Question: I want to find the first peak's value in Signal of matlab.
I used a bandpassFilter and got the signal that I uploaded.

Then, I need to find the first axis 'x' value of peak. How do I find it? I tried using the 'findpeaks' function, but I didn't know it exactly.
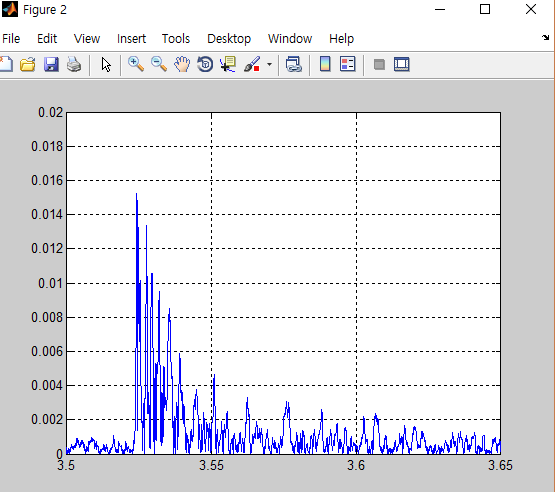
Answer: I think that you can use 'max':
'''
[M,I] = max(A)
'''
where 'A' is your signal, 'M' the value of the maximum and 'I' its position in the array.
Then with 'x(I)' you can retrive its x-coordinate (where 'x' is the vector with the values on your x axis).